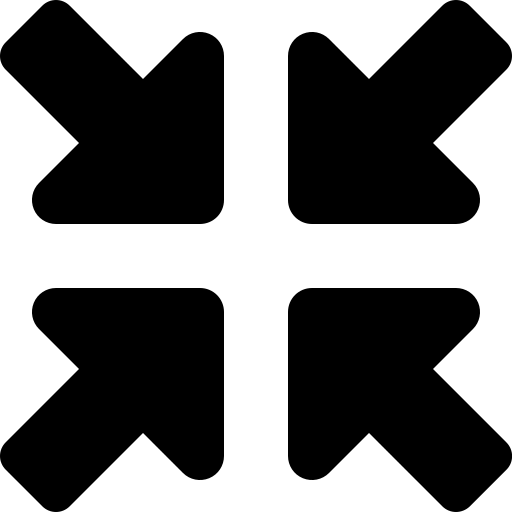
Tags: icon, FontAwesome, fa-icon, solid, minimize